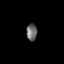
Tissue: lung
Cell type: Endothelial cells
Senescence score: 0.2379
Nuclear area (px): 178
Mean DAPI intensity: 105.27